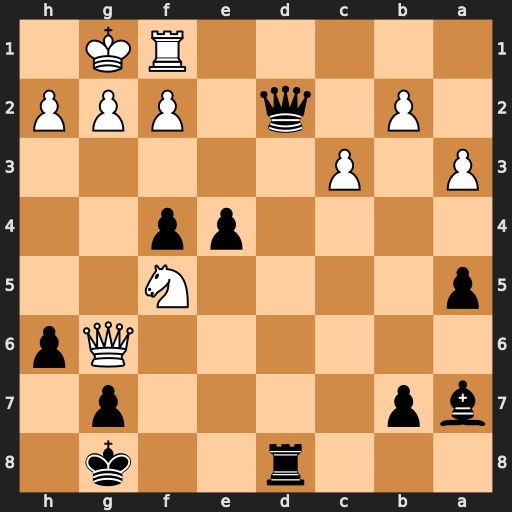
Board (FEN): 3r2k1/bp4p1/6Qp/p4N2/4pp2/P1P5/1P1q1PPP/5RK1
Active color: b
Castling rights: -
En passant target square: -
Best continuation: Qxf2+ Rxf2 Rd1#